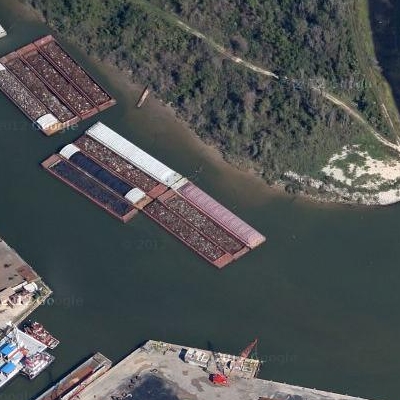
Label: dRiverLake